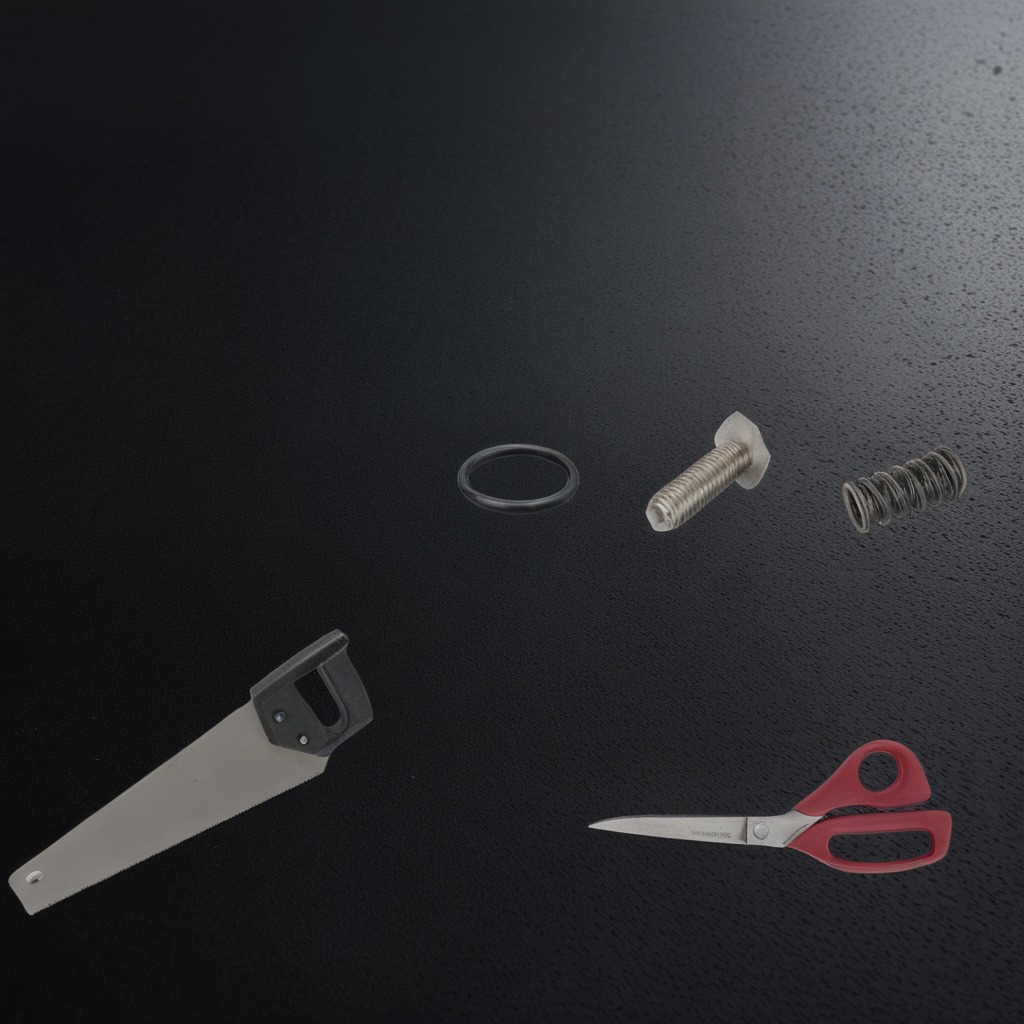
A rubber Oring, a metal machine screw, a coiled metal spring, a handheld metal saw, and a pair of scissors are lying on the clean granite tabletop covered with a black rubber mat inside a workshop at night dim ambient light soft shadows worn but beneath the mat